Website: slack
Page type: billing-address
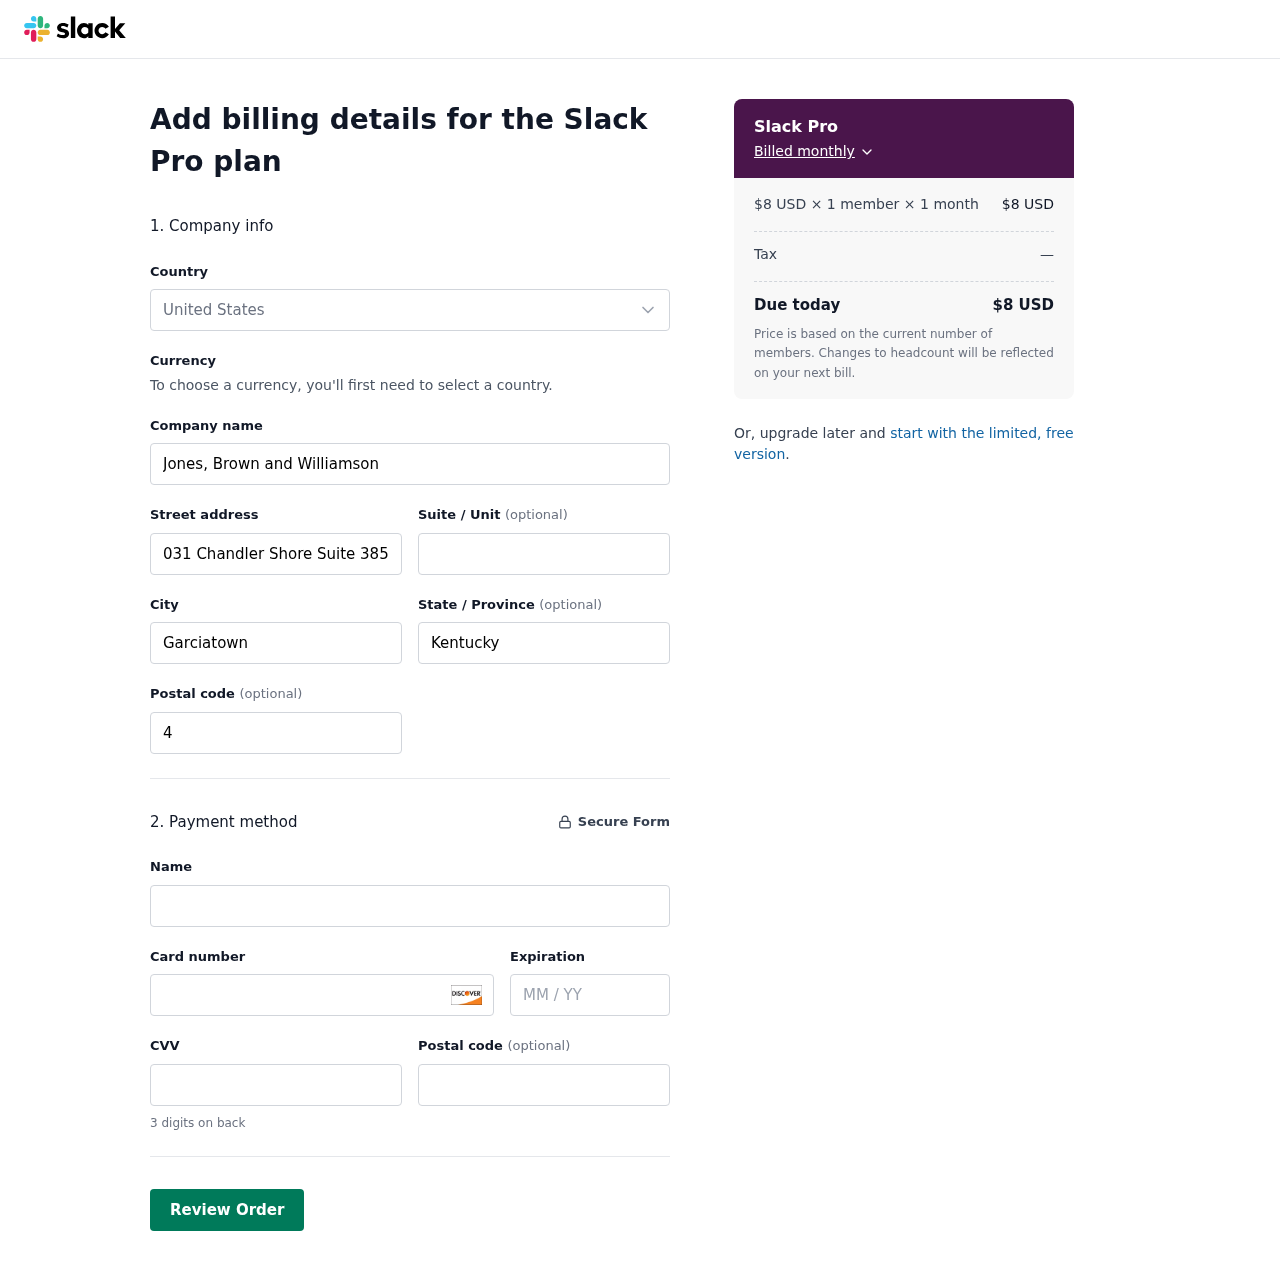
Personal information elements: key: PII_CARD_CVV
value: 994
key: PII_CARD_EXPIRY
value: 01/27
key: PII_CARD_NUMBER
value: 6011 9553 0561 7457
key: PII_CITY
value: Garciatown
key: PII_COMPANY
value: Jones, Brown and Williamson
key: PII_COUNTRY
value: United States
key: PII_FULLNAME
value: Donald Allen
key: PII_POSTCODE
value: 40808
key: PII_STATE
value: Kentucky
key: PII_STREET
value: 031 Chandler Shore Suite 385
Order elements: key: ORDER_PLAN_PRICE
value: $8 USD
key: ORDER_NUM_MEMBERS
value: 1 member
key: ORDER_NUM_MONTHS
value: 1 month
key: ORDER_SUBTOTAL
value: $8 USD
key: ORDER_TAX
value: —
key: ORDER_TOTAL
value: $8 USD